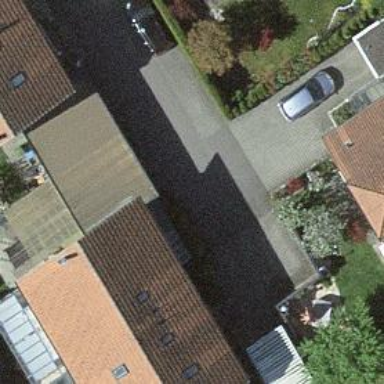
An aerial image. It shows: Building.